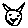
Label: cat